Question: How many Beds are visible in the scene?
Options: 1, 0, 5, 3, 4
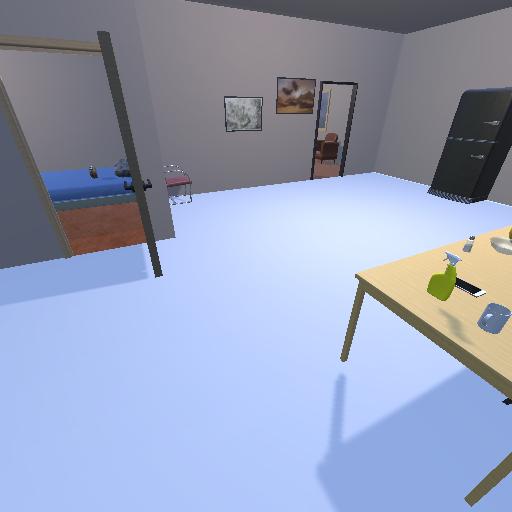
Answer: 1